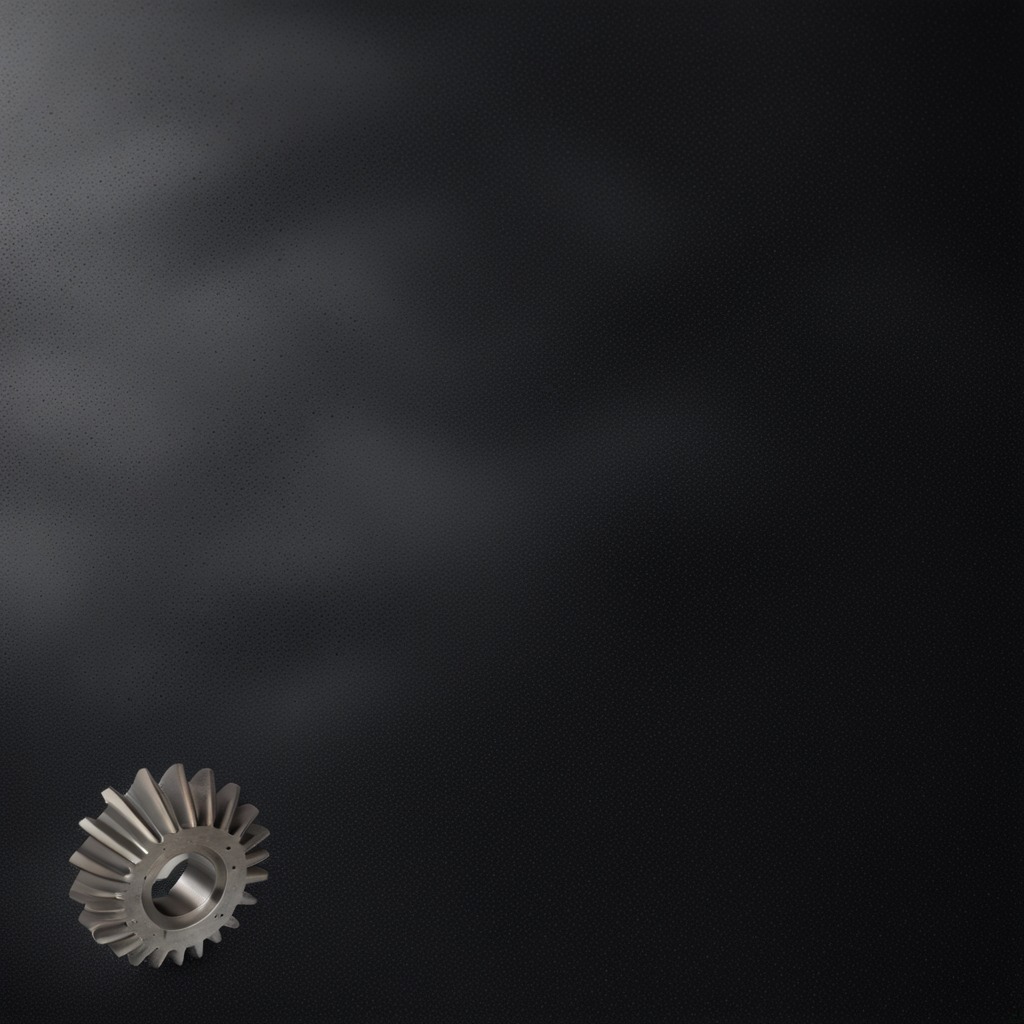
A steel gear with teeth is lying on a clean granite tabletop inside a workshop at night.